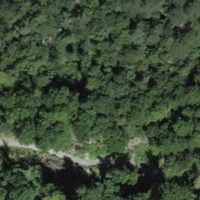
EUNIS habitat code: 41
Species observed at this site:
Lamium galeobdolon